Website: macys
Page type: billing-address
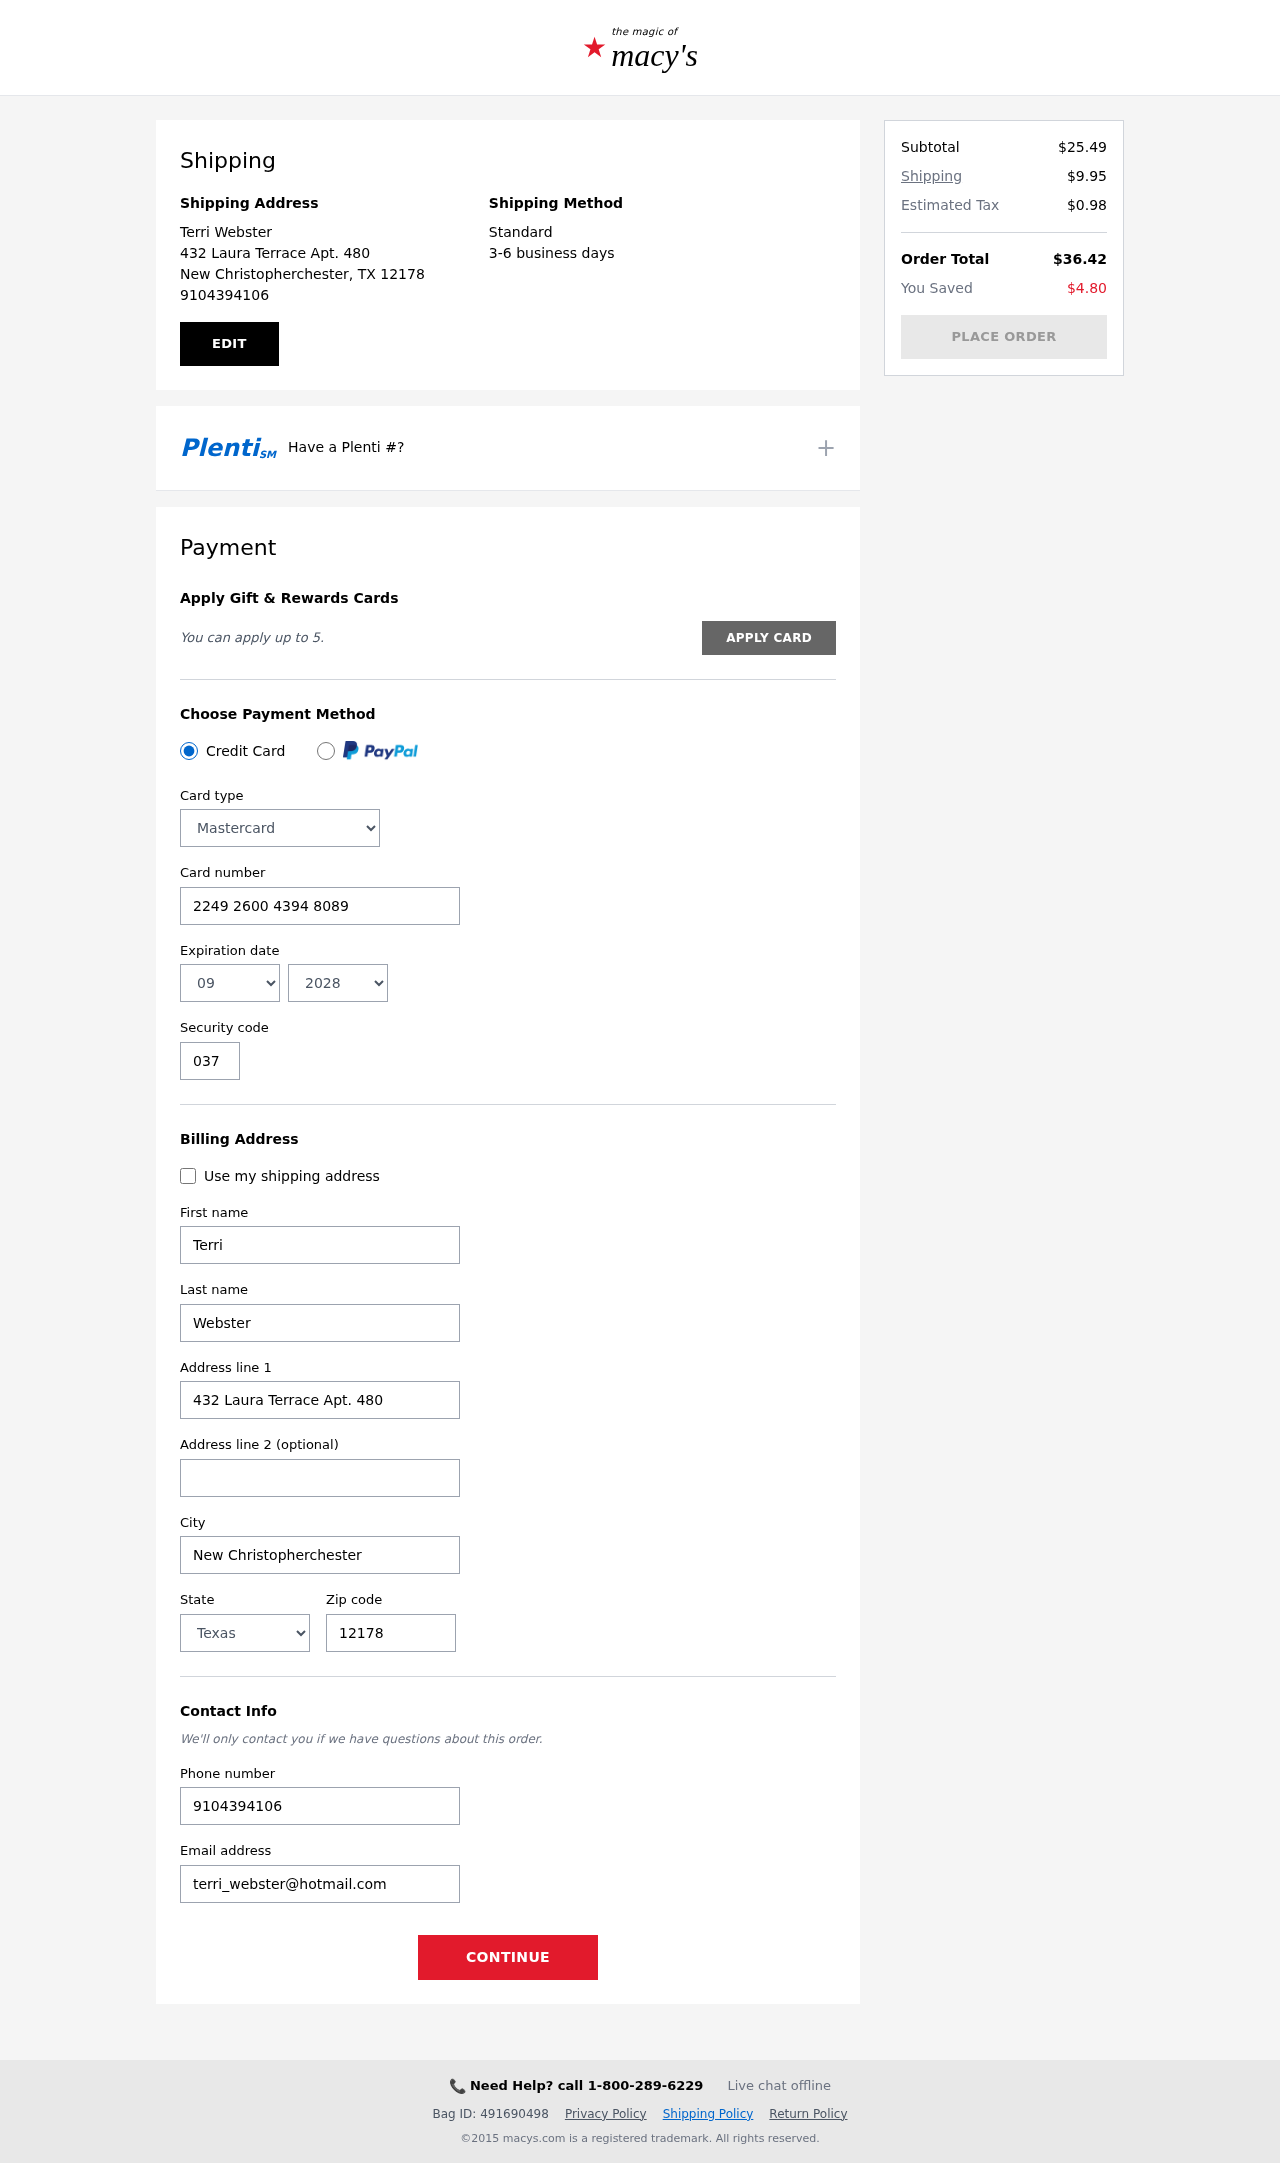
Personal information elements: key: PII_CARD_CVV
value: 037
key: PII_CARD_EXPIRY_MONTH
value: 09
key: PII_CARD_EXPIRY_YEAR
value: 28
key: PII_CARD_NUMBER
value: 2249 2600 4394 8089
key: PII_CARD_TYPE
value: Mastercard
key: PII_CITY
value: New Christopherchester
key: PII_CITY_STATE_ZIP
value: New Christopherchester, TX 12178
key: PII_EMAIL
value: terri_webster@hotmail.com
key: PII_FIRSTNAME
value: Terri
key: PII_FULLNAME
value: Terri Webster
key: PII_LASTNAME
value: Webster
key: PII_PHONE
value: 9104394106
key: PII_POSTCODE
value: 12178
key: PII_STATE
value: Texas
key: PII_STREET
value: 432 Laura Terrace Apt. 480
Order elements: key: ORDER_SUBTOTAL
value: $25.49
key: ORDER_SHIPPING_COST
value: $9.95
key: ORDER_TAX
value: $0.98
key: ORDER_TOTAL
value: $36.42
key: ORDER_SAVINGS
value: $4.80